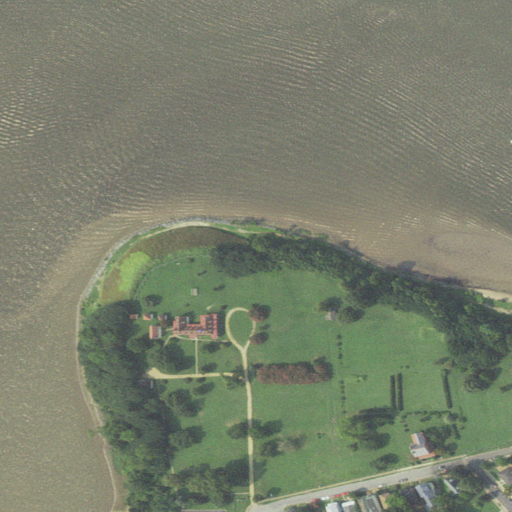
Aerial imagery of cape in Virginia named City Point containing open water, open development, low intensity development, deciduous forest, herbaceous wetlands, medium intensity development, pasture, and woody wetlands